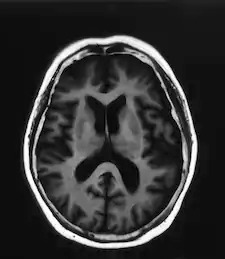
Label: notumor